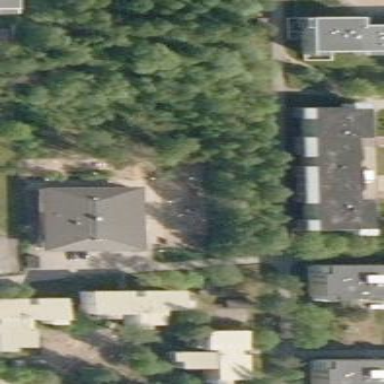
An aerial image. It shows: Kindergarten.